Question: I'm trying to bind the angularJS ui-sortable to a specific value in the model, list : field.sort_order to be exact.
But cant seem to get it working, the sortable js code is working and moves the objects around in the model but wont update that specific value, basically I don't know how to pass it the specific field to update/read, is this possible?
I have the following scripts for angularJS running:
'''
'//cdnjs.cloudflare.com/ajax/libs/angular.js/1.2.20/angular.js'
'//cdnjs.cloudflare.com/ajax/libs/angular-ui/0.4.0/angular-ui.min.js'
<tbody ui-sortable ng-model="list">
<tr ng-repeat="(key, field) in list">
<td><img src="/images/defaults/updown_ico_small.png"></td>
<td><input type="text" ng-model="field.field_name" /></td>
<td>
<select ng-if="..." ng-model="..." ng-options="..."></select>
<select ng-if="..." ng-model="..." ng-options="..."></select>
</td>
<td>
<button ng-click="...">Delete</button>
</td>
</tr>
</tbody>
'''
This is the output from this snippet

Array example:
'''
1 =>
array
'id' => string '2' (length=1)
'download_type' => string 'custom' (length=6)
'download_ext' => string 'csv' (length=3)
'project_id' => string '157' (length=3)
'DownloadField' => // this is what i call 'list' in the example
array
0 =>
array
'id' => string '18' (length=2)
'field_reference' => string 'FALSE' (length=5)
'field_name' => string 'Delete flag' (length=11)
'sort_order' => string '0' (length=1)
1 =>
array
'id' => string '19' (length=2)
'field_reference' => string 'CUSTOM_RESULT_QUESTION' (length=22)
'field_name' => string 'Category ID' (length=11)
'sort_order' => string '1' (length=1)
2 =>
array
'id' => string '20' (length=2)
'field_reference' => string 'CUSTOM_RESULT_ANSWER' (length=20)
'field_name' => string 'Category Value' (length=14)
'sort_order' => string '2' (length=1)
3 =>
array
'id' => string '21' (length=2)
'field_reference' => string 'company_alt_name' (length=16)
'field_name' => string 'Exhibitor ID' (length=12)
'sort_order' => string '3' (length=1)
2 =>
'''
2 will contain a similar set of data.
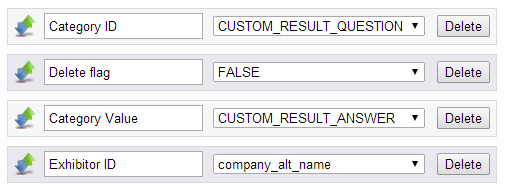
Answer: After I stopped trying to see how I could get data passed into the stop method, I realised I had all the information I needed to update the sort_order variable.
The sortable was working in so much as it reordered the array, using that information I did:
'''
stop: function(e, ui) {
for(var i = 0; i < $scope.formData.length; i++){
for(var j = 0; j < $scope.formData[i]['DownloadField'].length; j++){
$scope.formData[i]['DownloadField'][j]['sort_order'] = j;
}
}
}
'''
It may not be the lightest approach and I will probably add some checks for updates/new data etc. but it works.